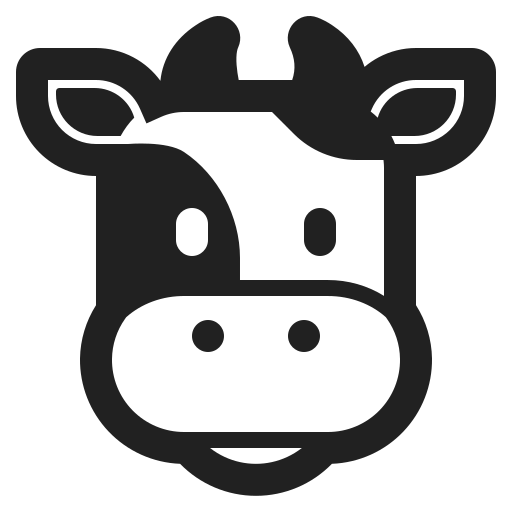
cow face high contrast